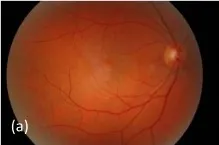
Right . Color photographs of the fundus.
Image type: ophthalmic_imaging (fundus_photograph)